Question: here is the code
'''
- (void)viewDidLoad
{
hauptOptionen = [[NSMutableArray alloc] init];
self.hauptOptionen = [NSMutableArray arrayWithCapacity:7];
[hauptOptionen addObject:@"Welchen Beruf ubern Sie aus?"];
[hauptOptionen addObject:@"In Welcher Alterstufe sind Sie?"];
[hauptOptionen addObject:@"Wo liegt Ihr Unternehmen?"];
[hauptOptionen addObject:@"Wieviel Beschaftigte hat Ihr Unternehmen?"];
[hauptOptionen addObject:@"Bekommen Sie ein 13. Gehalt?"];
[hauptOptionen addObject:@"Bekommen Sie ein 14. Gehalt?"];
[hauptOptionen addObject:@"Wieviele Uberstunden machen Sie im Monat?"];
UIButton *berechnenButton = [UIButton buttonWithType:UIButtonTypeRoundedRect];
berechnenButton.frame = CGRectMake(10, 0, 90, 40);
[berechnenButton setTitle:@"Berechnen!" forState:UIControlStateNormal];
[berechnenButton addTarget:self action:@selector(myAction:) forControlEvents:UIControlEventTouchUpInside];
//[myView addSubview:closeButton];
kategorienAuswahl = [[UITableView alloc] initWithFrame:[[UIScreen mainScreen] applicationFrame] style:UITableViewStyleGrouped];
kategorienAuswahl.delegate = self;
kategorienAuswahl.dataSource = self;
kategorienAuswahl.autoresizesSubviews = YES;
kategorienAuswahl.tableFooterView = berechnenButton;
self.view = kategorienAuswahl;
[super viewDidLoad];
// Do any additional setup after loading the view from its nib.
}
'''
but the button is too large

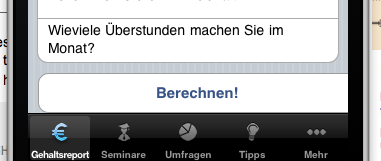
Answer: You should really add the button to a "backing view". Just make a new 'UIView', add the button to it, and then set the table's footer view to the new 'UIView'.